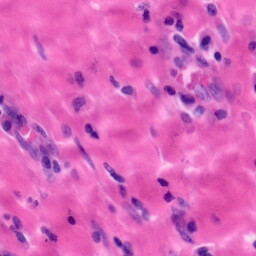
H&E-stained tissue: Tonsil